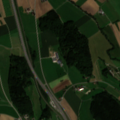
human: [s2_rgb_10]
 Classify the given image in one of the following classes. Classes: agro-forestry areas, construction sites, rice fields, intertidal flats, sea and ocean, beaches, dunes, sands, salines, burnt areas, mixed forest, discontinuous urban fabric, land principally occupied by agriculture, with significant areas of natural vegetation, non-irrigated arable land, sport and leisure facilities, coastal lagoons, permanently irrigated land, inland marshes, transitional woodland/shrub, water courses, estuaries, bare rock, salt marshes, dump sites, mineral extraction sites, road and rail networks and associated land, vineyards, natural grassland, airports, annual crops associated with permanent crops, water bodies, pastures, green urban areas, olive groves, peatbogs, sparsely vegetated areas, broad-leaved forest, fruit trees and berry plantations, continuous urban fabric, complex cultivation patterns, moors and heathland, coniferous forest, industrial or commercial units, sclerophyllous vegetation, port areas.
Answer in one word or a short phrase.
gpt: discontinuous urban fabric, non-irrigated arable land, mixed forest